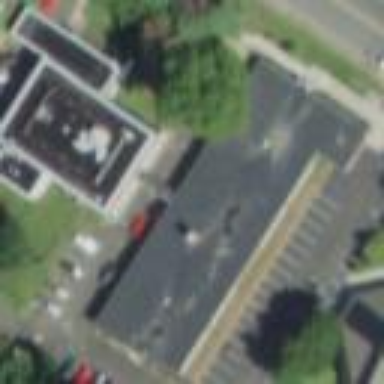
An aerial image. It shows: School building.